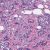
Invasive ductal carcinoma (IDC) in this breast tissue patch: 1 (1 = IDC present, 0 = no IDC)